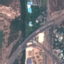
Land use / land cover class: Highway